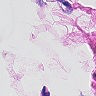
Metastatic tissue present: no